Question: I am having problems getting coordinate mapping to work as intended. For some reason the result is usually off, unless a very specific condition is met.
Here is an example scenario:

Objects are ordered in a tree, with each node being 100 pixels square. Mapping is done from each node to the parent of the first node. Items are paranted as they are ordered, e.g. 1 is parent of 2 and 4, 2 is parent of 3 and so on...
- - - - - - -
It seems like this mapping doesn't do what I assume it does, which is produce a coordinate, absolute to the object being mapped to, e.g. the top left corner of Node 0. Which should produce the expected values:
- - - - - - - -
It seems that every new child at a given level skews the result off. Any idea what is going on here?
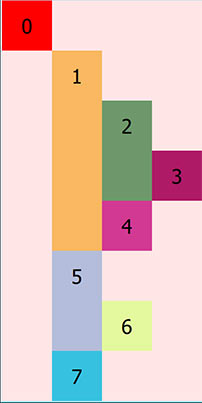
Answer: After investigating the 'mapToItem' method I concluded it is not the right tool for the job, so I wrote my own.
'''
QPointF absolutePosition() {
QPointF p(0, 0);
QQuickItem * item = this;
while (item != Object::_rootUI) { // absolute position relative to _rootUI
p += item->position();
item = item->parentItem();
}
return p;
}
'''